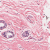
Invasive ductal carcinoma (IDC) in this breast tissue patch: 0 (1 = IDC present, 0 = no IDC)